【题型】解答题　【知识点】解析几何　【难度】medium
\raggedright
\color{black}

日日新学习频道刘老师通过学习了解到：法国著名数学家加斯帕尔·蒙日在研究圆锥曲线时发现：椭圆的任意两条互相垂直的切线的交点 $Q$ 的轨迹是以椭圆的中心为圆心，$\sqrt{a^2+b^2}$ ($a$ 为椭圆的长半轴长，$b$ 为椭圆的短半轴长) 为半径的圆，这个圆被称为蒙日圆. 已知椭圆 $C: \frac{x^2}{3} + y^2 = 1$.

(1) 求椭圆 $C$ 的蒙日圆的方程；

(2) 若斜率为 1 的直线 $l$ 与椭圆 $C$ 相切，且与椭圆 $C$ 的蒙日圆相交于 $M, N$ 两点，求 $\triangle OMN$ 的面积 ($O$ 为坐标原点)；

(3) 设 $P$ 为椭圆 $C$ 的蒙日圆上的任意一点，过 $P$ 作椭圆 $C$ 的两条切线，切点分别为 $A, B$，求 $\triangle PAB$ 面积的最小值.
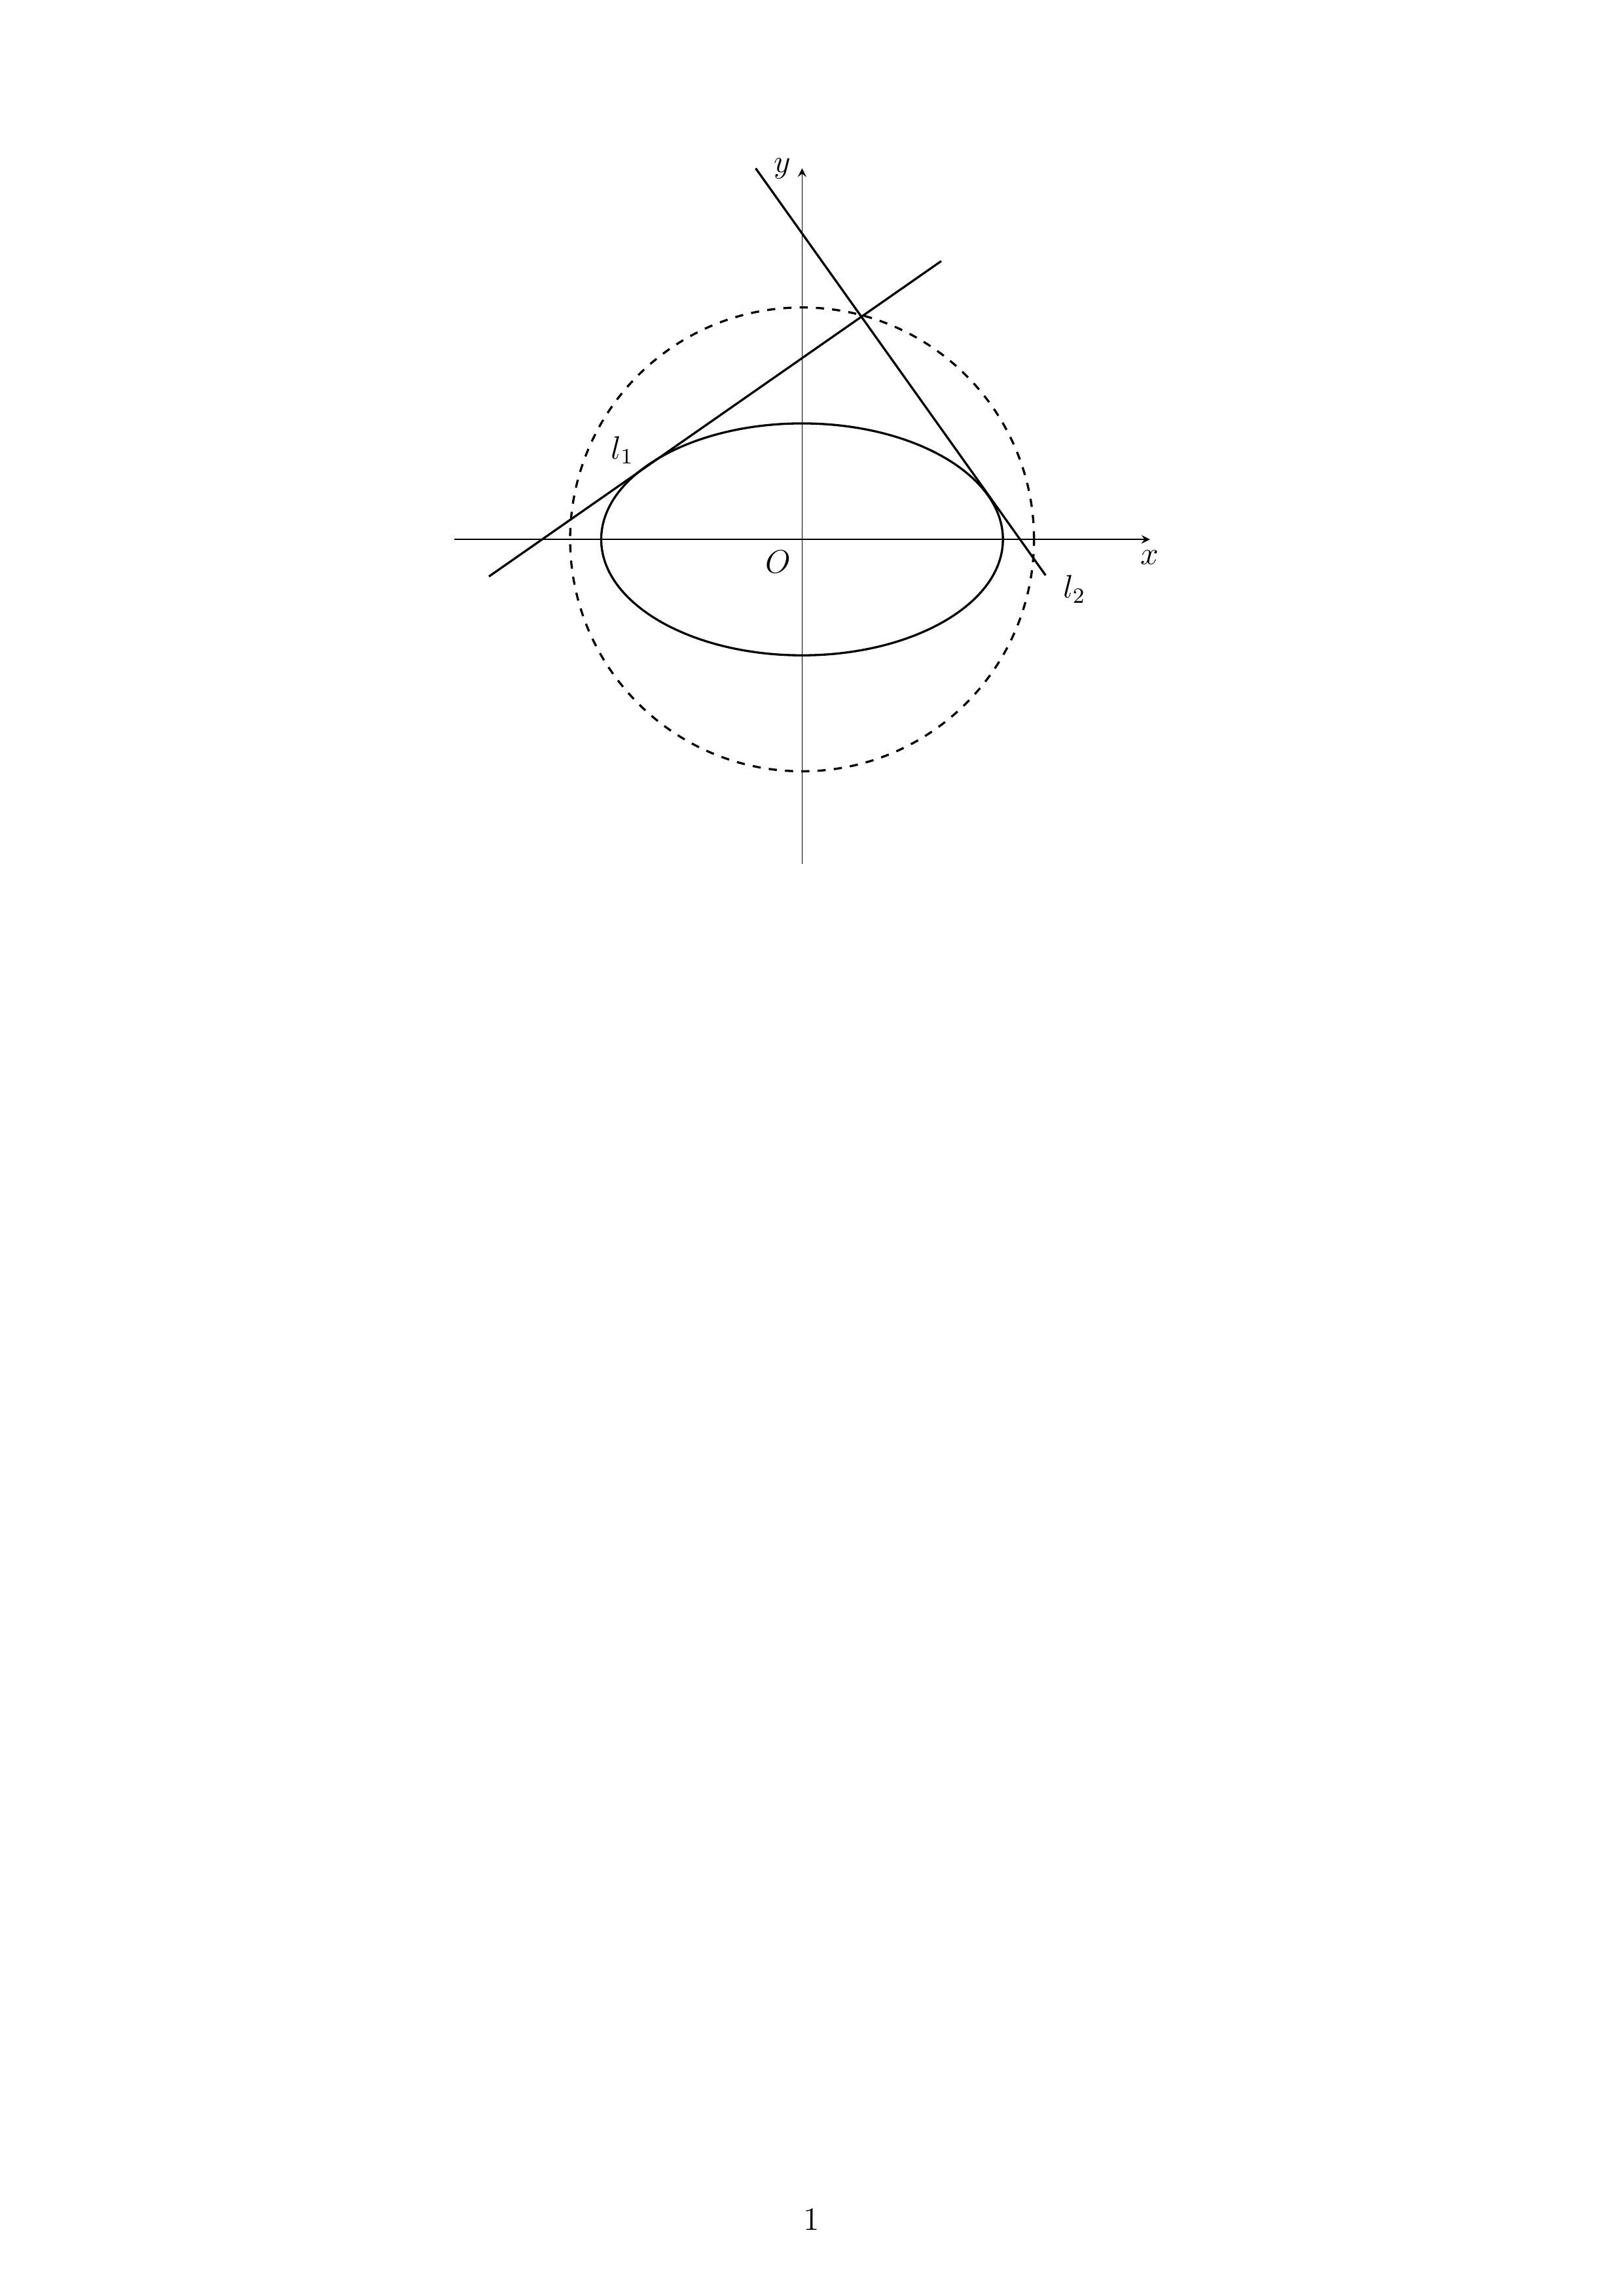
【解答】
\raggedright
\color{black}

【详解】（1）因为椭圆 $C: \frac{x^2}{3} + y^2 = 1$，所以 $\sqrt{a^2+b^2} = 2$，

所以椭圆 $C$ 的蒙日圆的方程为 $x^2 + y^2 = 4$；

（2）如图，

由 (1) 知，椭圆 $C$ 的方程为 $\frac{x^2}{3} + y^2 = 1$，设直线 $l$ 的方程为 $y = x + m$，

联立方程 $\begin{cases} y = x + m \\ \frac{x^2}{3} + y^2 = 1 \end{cases}$，消去 $y$ 并整理得，$4x^2 + 6mx + 3(m^2 - 1) = 0$，

由 $\Delta = 36m^2 - 16(3m^2 - 3) = 0$，得 $m^2 = 4$，即 $|m| = 2$，

所以坐标原点 $O$ 到直线 $l: x - y + m = 0$ 的距离 $d = \frac{|m|}{\sqrt{2}} = \sqrt{2}$，

所以 $|MN| = 2\sqrt{2^2 - (\sqrt{2})^2} = 2\sqrt{2}$，

所以 $S_{\triangle OMN} = \frac{1}{2}|MN| \cdot d = 2$；

(3) 由 (1) 知，椭圆 $C$ 的方程为 $x^2 + 3y^2 = 3$，椭圆 $C$ 的蒙日圆方程为 $x^2 + y^2 = 4$，

设 $P(x_0, y_0)$，则 $x_0^2 + y_0^2 = 4$，设 $A(x_1, y_1), B(x_2, y_2)$，

则切线 $PA$ 的方程为 $x_1x + 3y_1y = 3$，切线 $PB$ 的方程为 $x_2x + 3y_2y = 3$，

将 $P(x_0, y_0)$ 代入切线 $PA, PB$ 的方程，有 $x_1x_0 + 3y_1y_0 = 3, x_2x_0 + 3y_2y_0 = 3$，

故直线 $AB$ 的方程为 $x_0x + 3y_0y = 3$，

将直线 $AB$ 的方程与椭圆 $C$ 的方程联立得 $\begin{cases} x_0x + 3y_0y = 3 \\ x^2 + 3y^2 = 3 \end{cases}$，

消去 $y$ 并整理得，$(x_0^2 + 3y_0^2)x^2 - 6x_0x + 9(1 - y_0^2) = 0$

显然 $x_0^2 + 3y_0^2 \neq 0, \Delta' = (-6x_0)^2 - 4(x_0^2 + 3y_0^2) \times 9(1 - y_0^2) = 36y_0^2(1 + 2y_0^2) \geq 0$，

所以 $x_1 + x_2 = \frac{6x_0}{x_0^2 + 3y_0^2}, x_1x_2 = \frac{9(1 - y_0^2)}{x_0^2 + 3y_0^2}$，

所以 $|AB| = \sqrt{1 + \left( \frac{-x_0}{3y_0} \right)^2} \cdot |x_1 - x_2| = \sqrt{\frac{8y_0^2 + 4}{9y_0^2}} \cdot \sqrt{(x_1 + x_2)^2 - 4x_1x_2} = \frac{2(1 + 2y_0^2)}{2 + y_0^2}$，

又点 $P(x_0, y_0)$ 到直线 $AB$ 的距离 $h = \frac{|x_0^2 + 3y_0^2 - 3|}{\sqrt{x_0^2 + 9y_0^2}} = \frac{|1 + 2y_0^2|}{\sqrt{4 + 8y_0^2}} = \frac{\sqrt{1 + 2y_0^2}}{2}$，

所以 $S_{\triangle PAB} = \frac{1}{2}|AB| \cdot h = \frac{(1 + 2y_0^2)\sqrt{1 + 2y_0^2}}{2(2 + y_0^2)}$，

设 $t = \sqrt{1 + 2y_0^2} (0 \leq y_0^2 \leq 4)$，则 $S_{\triangle PAB} = \frac{t^3}{t^2 + 3}, t \in [1, 3]$，

令 $f(t) = \frac{t^3}{t^2 + 3}, t \in [1, 3]$，

则 $f'(t) = \frac{(t^3)'(t^2 + 3) - t^3(t^2 + 3)'}{(t^2 + 3)^2} = \frac{t^4 + 9t^2}{(t^2 + 3)^2} > 0$，

所以函数 $f(t)$ 在 $[1, 3]$ 上单调递增，所以 $f(t)_{\min} = f(1) = \frac{1}{4}$，

所以 $\triangle PAB$ 面积的最小值为 $\frac{1}{4}$.
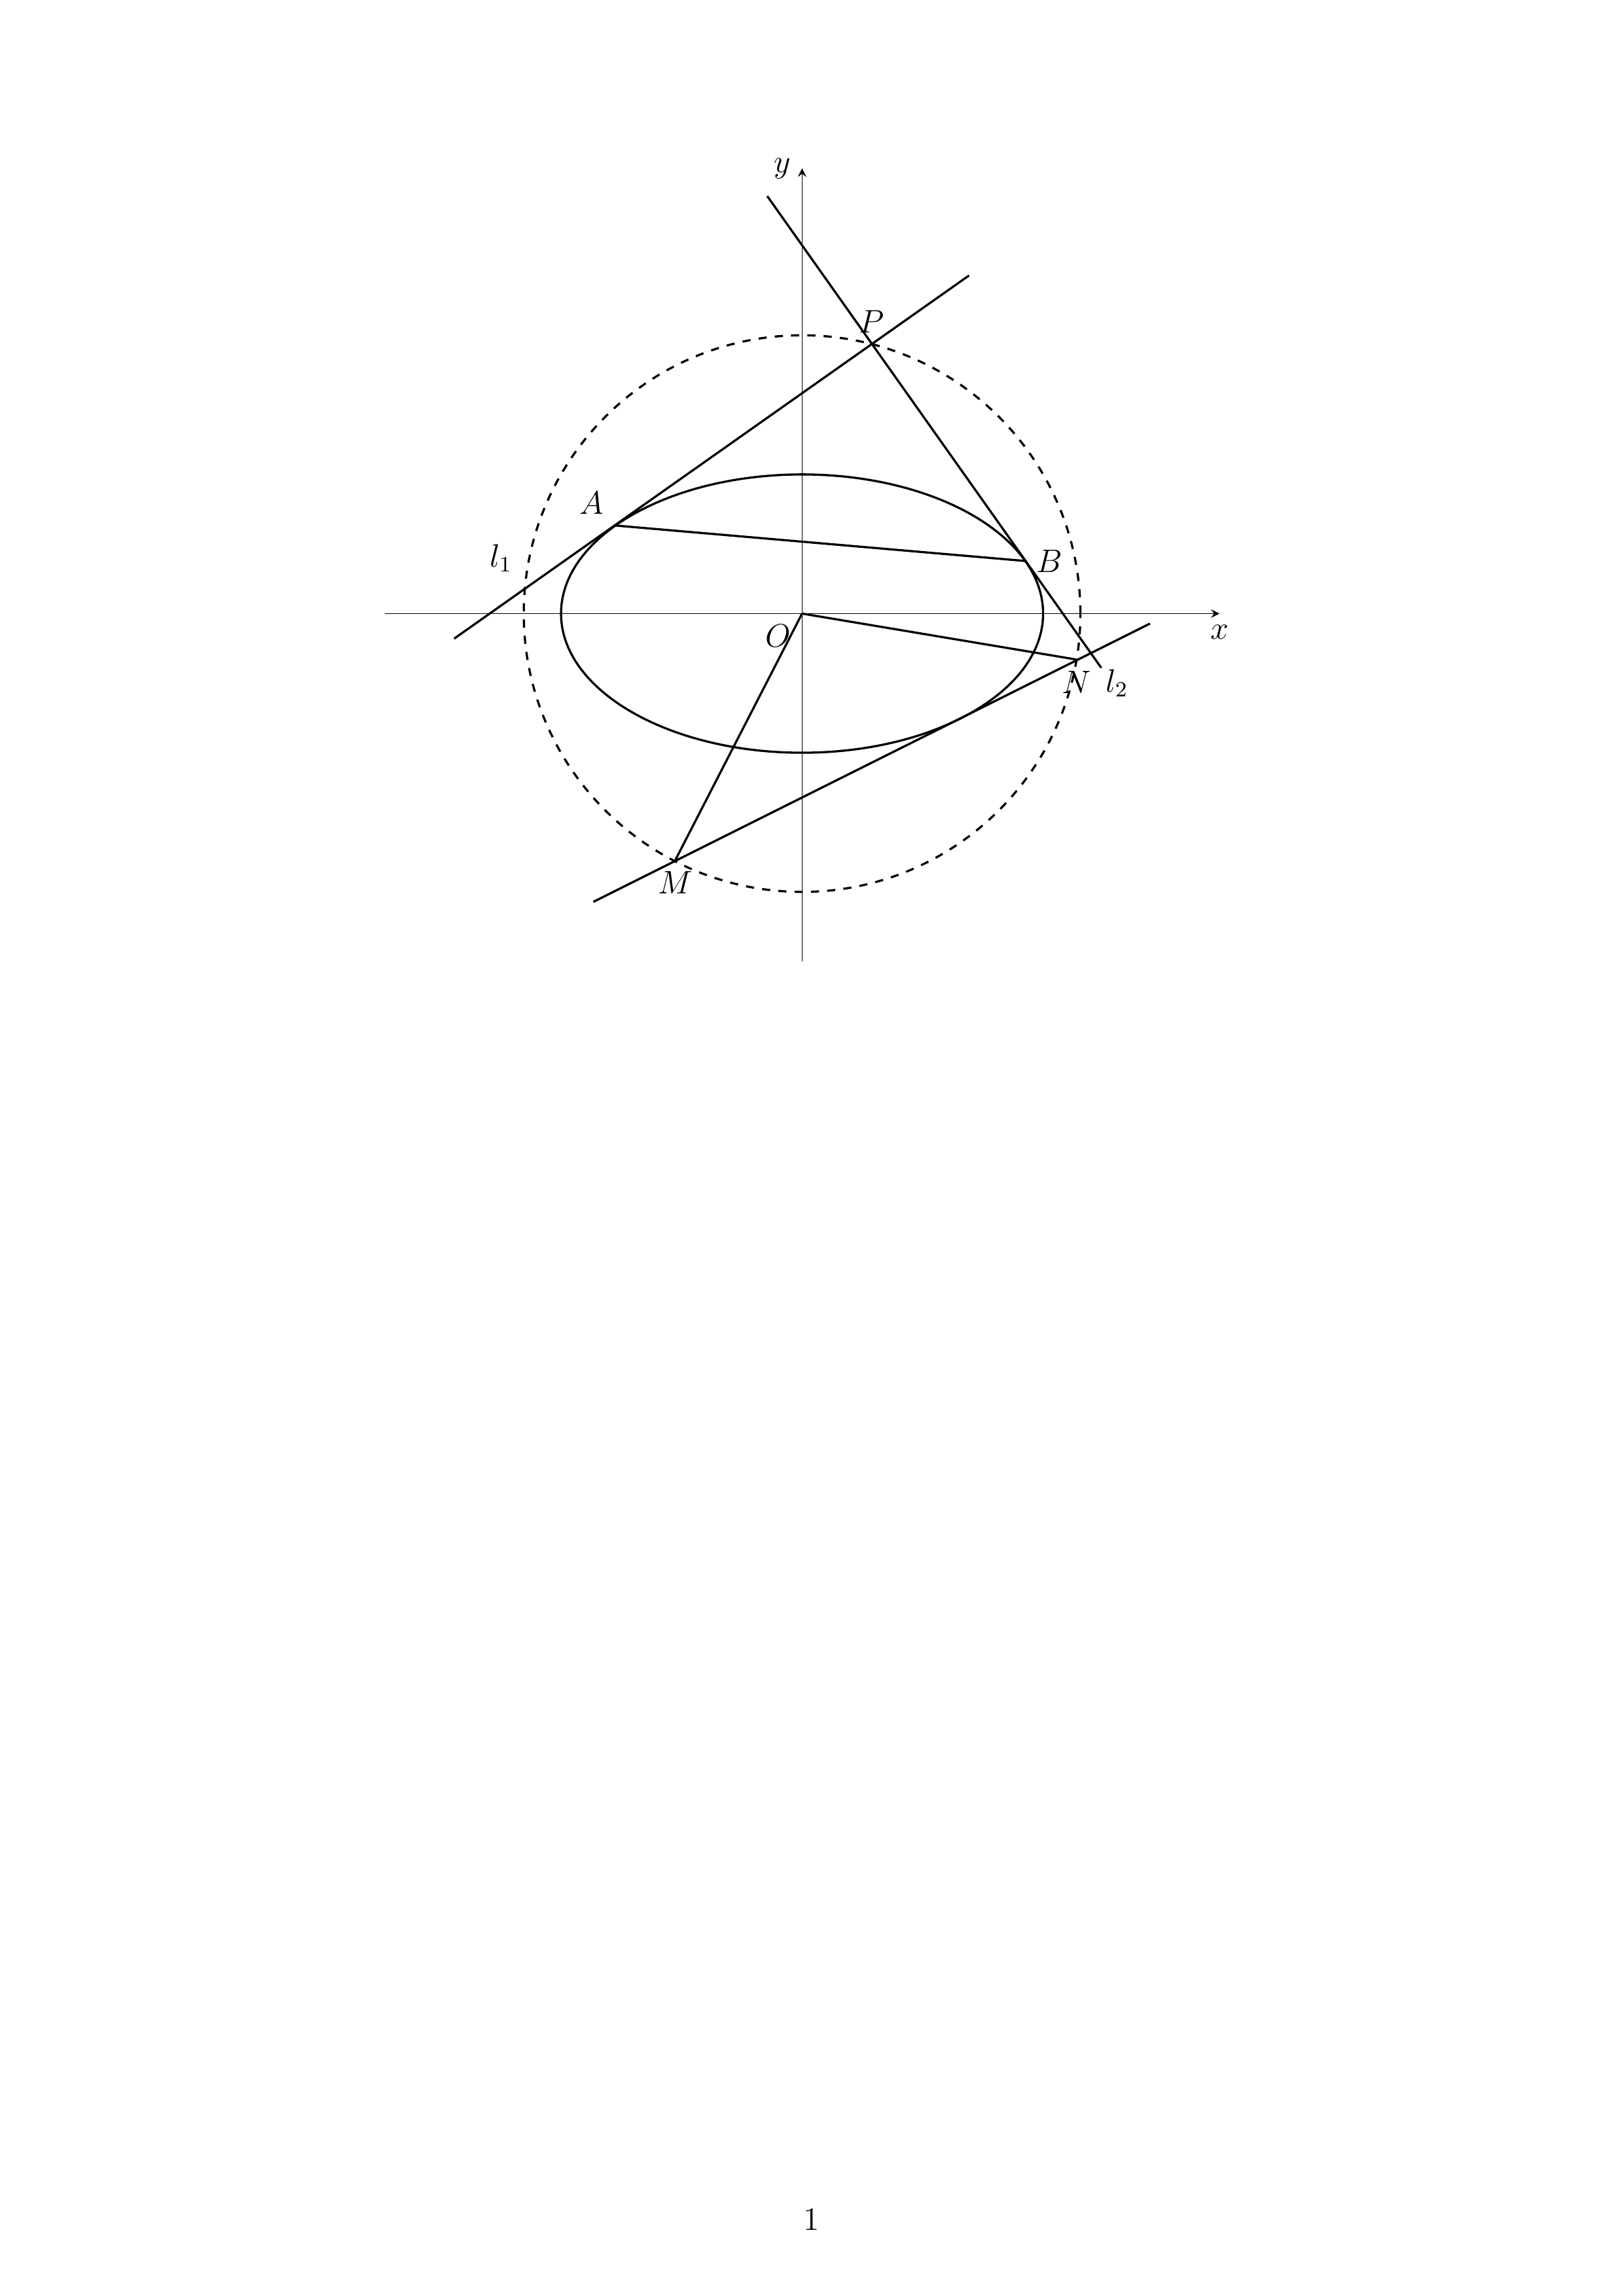